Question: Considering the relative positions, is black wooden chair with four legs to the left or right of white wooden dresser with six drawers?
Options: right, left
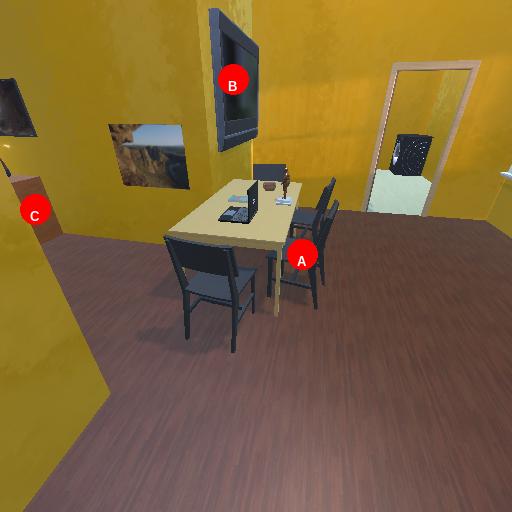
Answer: right